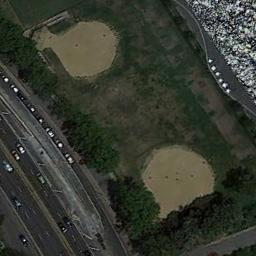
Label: baseball_diamond